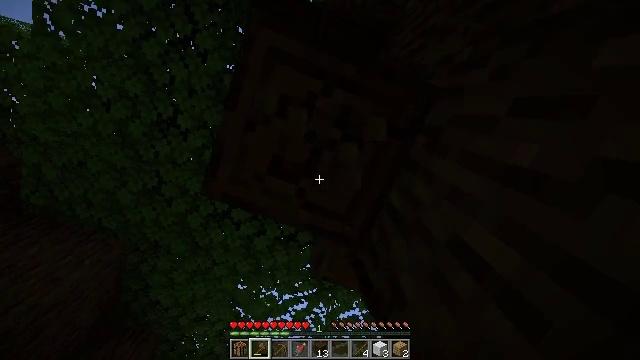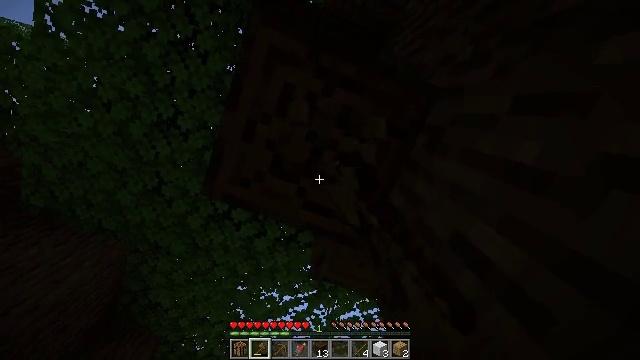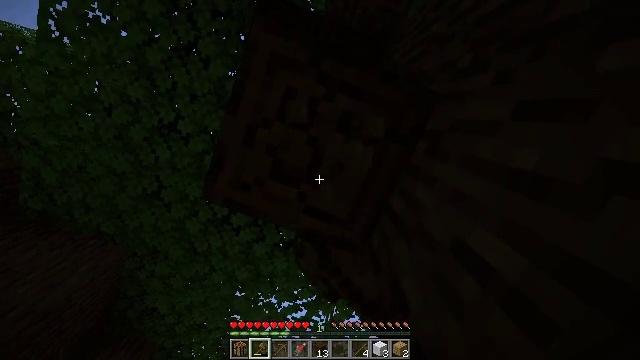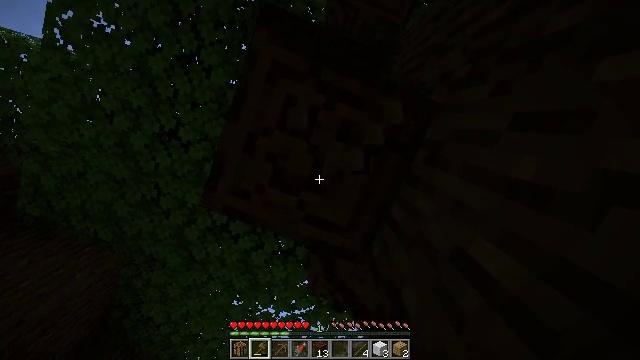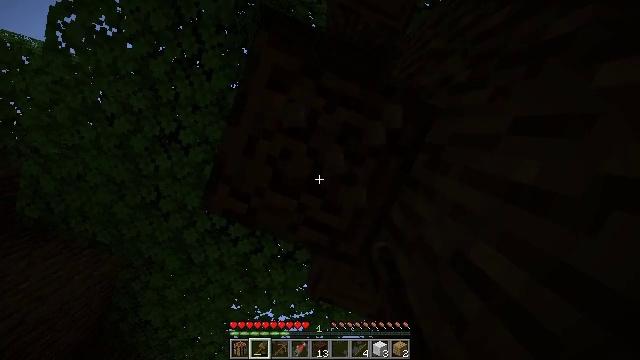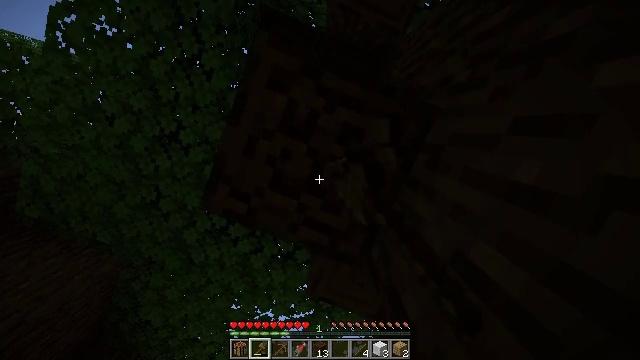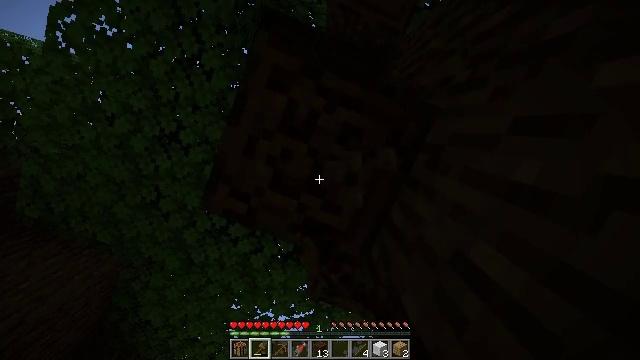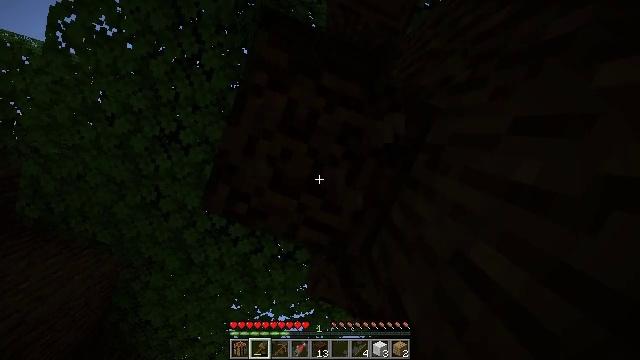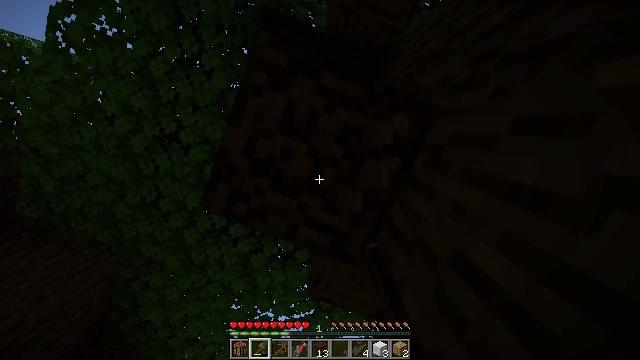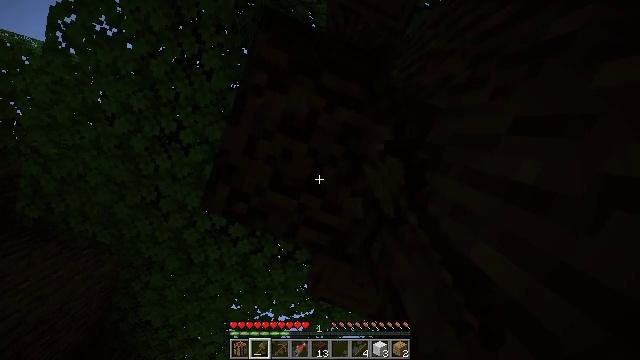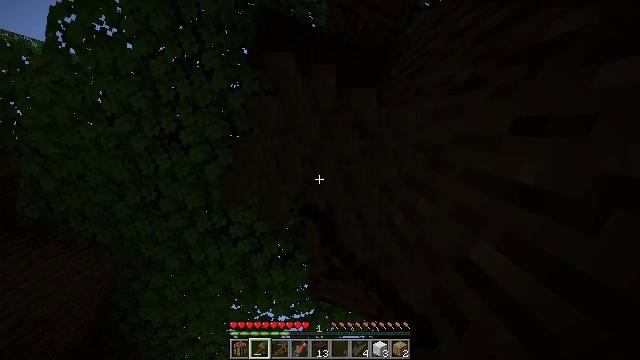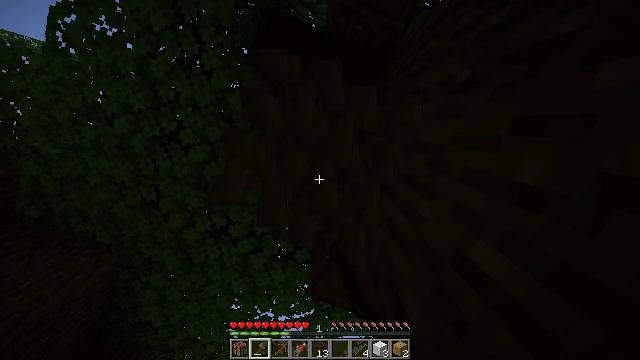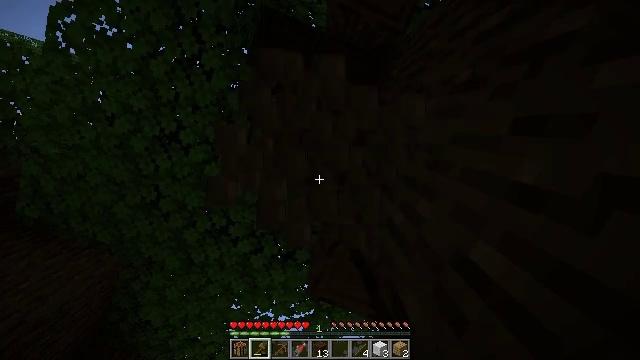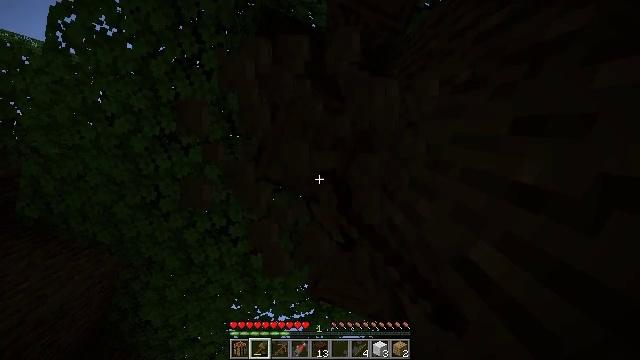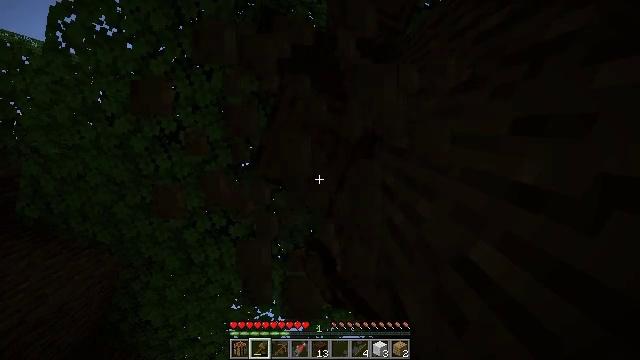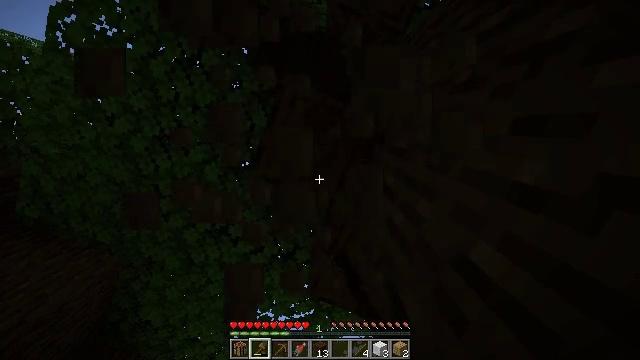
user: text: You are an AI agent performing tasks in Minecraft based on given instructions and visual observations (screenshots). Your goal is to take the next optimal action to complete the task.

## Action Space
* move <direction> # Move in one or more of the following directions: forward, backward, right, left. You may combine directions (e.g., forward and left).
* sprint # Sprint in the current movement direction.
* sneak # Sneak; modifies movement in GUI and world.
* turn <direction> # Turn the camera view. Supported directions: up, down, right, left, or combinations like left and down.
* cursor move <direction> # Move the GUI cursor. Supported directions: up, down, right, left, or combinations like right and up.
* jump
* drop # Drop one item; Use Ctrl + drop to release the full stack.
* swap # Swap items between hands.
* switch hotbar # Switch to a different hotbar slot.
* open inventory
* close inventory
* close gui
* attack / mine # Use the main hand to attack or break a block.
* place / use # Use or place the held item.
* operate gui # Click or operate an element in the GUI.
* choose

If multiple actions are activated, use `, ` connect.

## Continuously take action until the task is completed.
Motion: motion action
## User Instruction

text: Collect dark oak log for building.
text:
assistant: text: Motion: attack / mine
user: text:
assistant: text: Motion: turn up, attack / mine
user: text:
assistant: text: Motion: turn up, attack / mine
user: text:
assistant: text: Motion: attack / mine
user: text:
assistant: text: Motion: attack / mine
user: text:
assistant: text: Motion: attack / mine
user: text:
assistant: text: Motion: attack / mine
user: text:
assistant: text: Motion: attack / mine
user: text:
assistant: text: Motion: attack / mine
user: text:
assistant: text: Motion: attack / mine
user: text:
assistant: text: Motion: attack / mine
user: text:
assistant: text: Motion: attack / mine
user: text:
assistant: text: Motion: attack / mine
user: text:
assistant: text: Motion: attack / mine
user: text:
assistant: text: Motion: attack / mine
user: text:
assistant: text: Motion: move back, attack / mine
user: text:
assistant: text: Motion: move back, turn left, attack / mine
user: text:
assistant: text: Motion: attack / mine
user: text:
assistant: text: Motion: attack / mine
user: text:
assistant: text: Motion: attack / mine
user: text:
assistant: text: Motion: attack / mine
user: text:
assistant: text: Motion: attack / mine
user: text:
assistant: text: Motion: attack / mine
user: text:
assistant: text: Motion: attack / mine
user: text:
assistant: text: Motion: attack / mine
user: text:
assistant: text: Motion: attack / mine
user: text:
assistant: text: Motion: attack / mine
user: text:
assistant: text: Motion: attack / mine
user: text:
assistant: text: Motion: attack / mine
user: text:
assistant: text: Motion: attack / mine